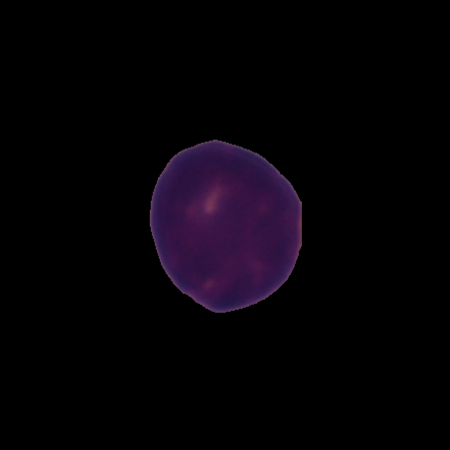
Label: healthy